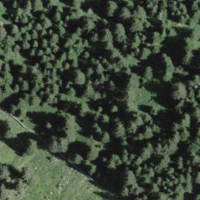
EUNIS habitat code: 43
Species observed at this site:
Lathyrus vernus